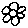
Label: flower